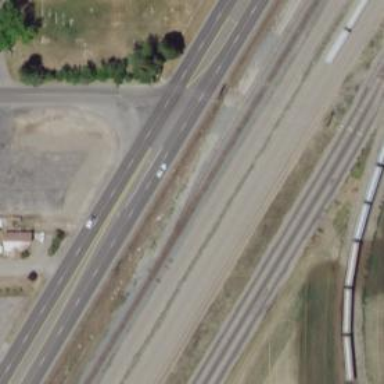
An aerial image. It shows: Primary highway.